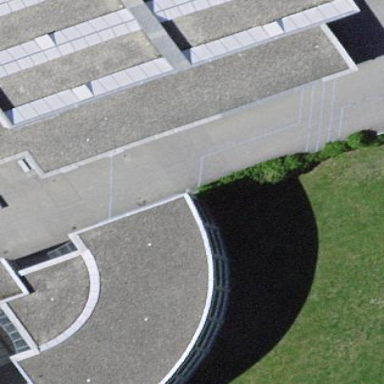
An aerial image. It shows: School building.